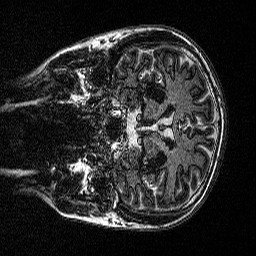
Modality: MP2RAGE
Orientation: coronal
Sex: female
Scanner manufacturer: siemens
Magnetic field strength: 3 T
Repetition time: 5 s
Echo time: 0.00292 s